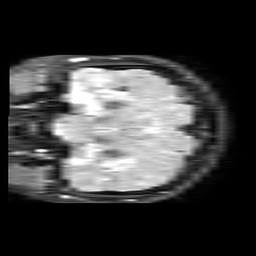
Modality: FLAIR
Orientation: coronal
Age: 49
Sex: female
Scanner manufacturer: philips
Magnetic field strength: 3 T
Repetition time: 11 s
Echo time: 0.125 s